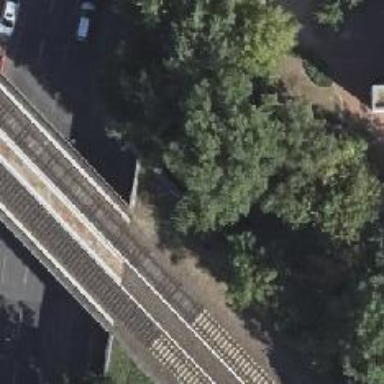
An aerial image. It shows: Abandoned railway.